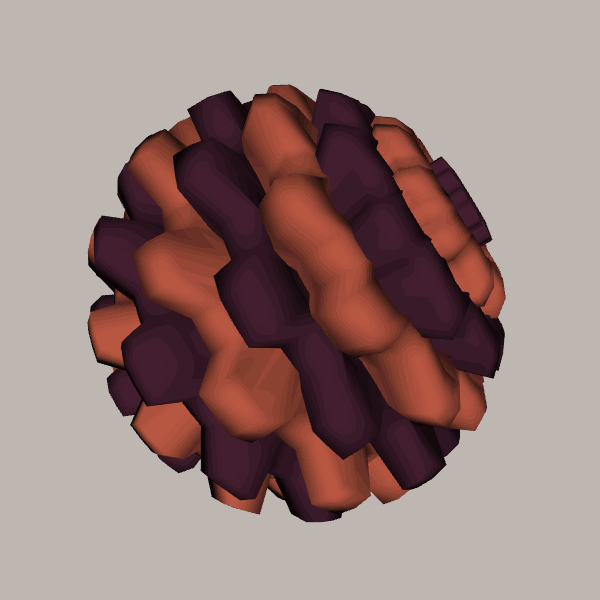
Background: light